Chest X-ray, PA view. Patient: 49 years old, sex M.
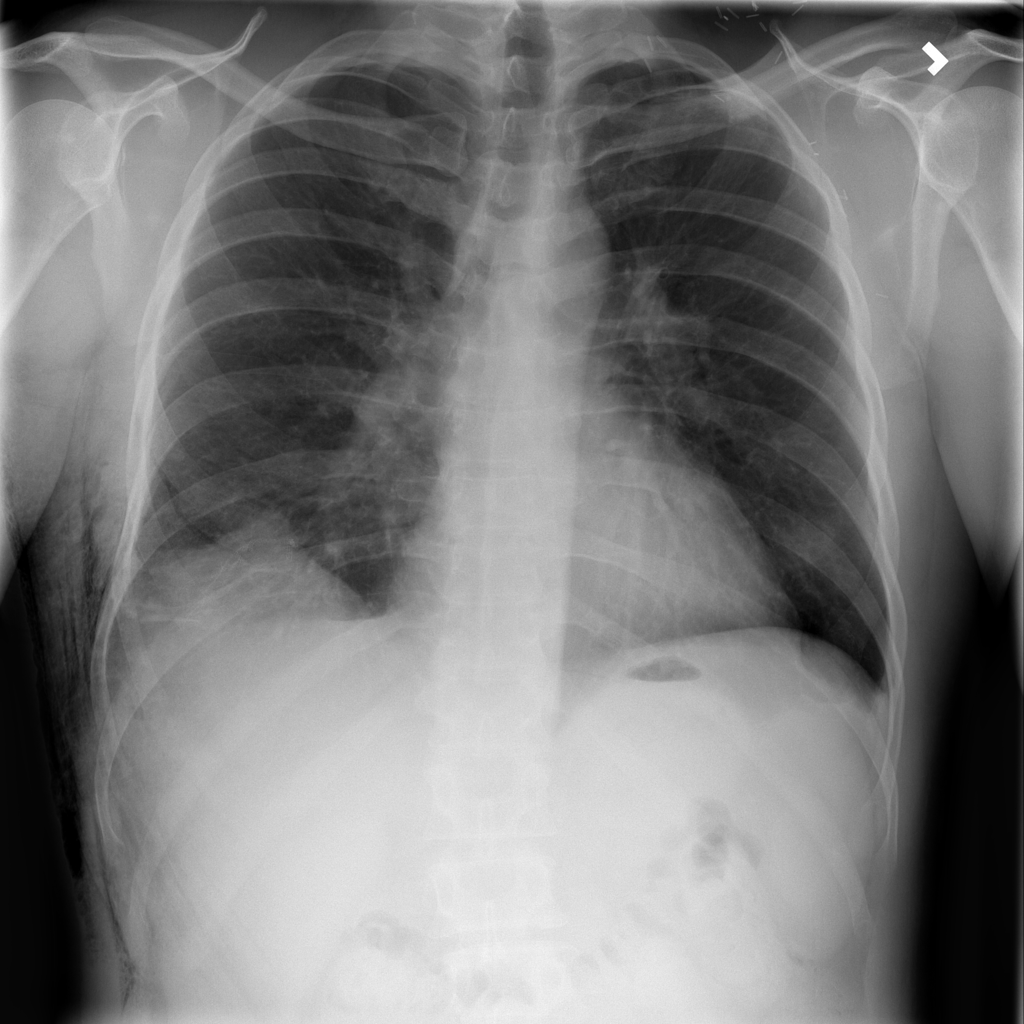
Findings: Atelectasis, Emphysema, Infiltration